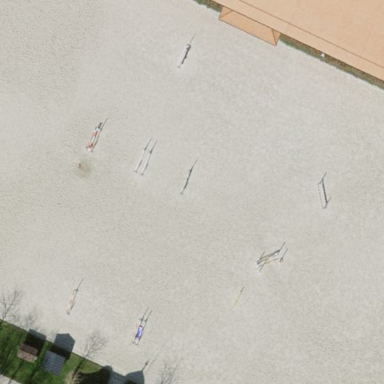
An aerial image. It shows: Horse racing pitch used for leisure activities.